Interaction volume radius: 10 \u00c5
Interaction volume height: 35 \u00c5
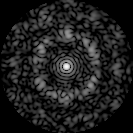
Disorder parameter: 0.719